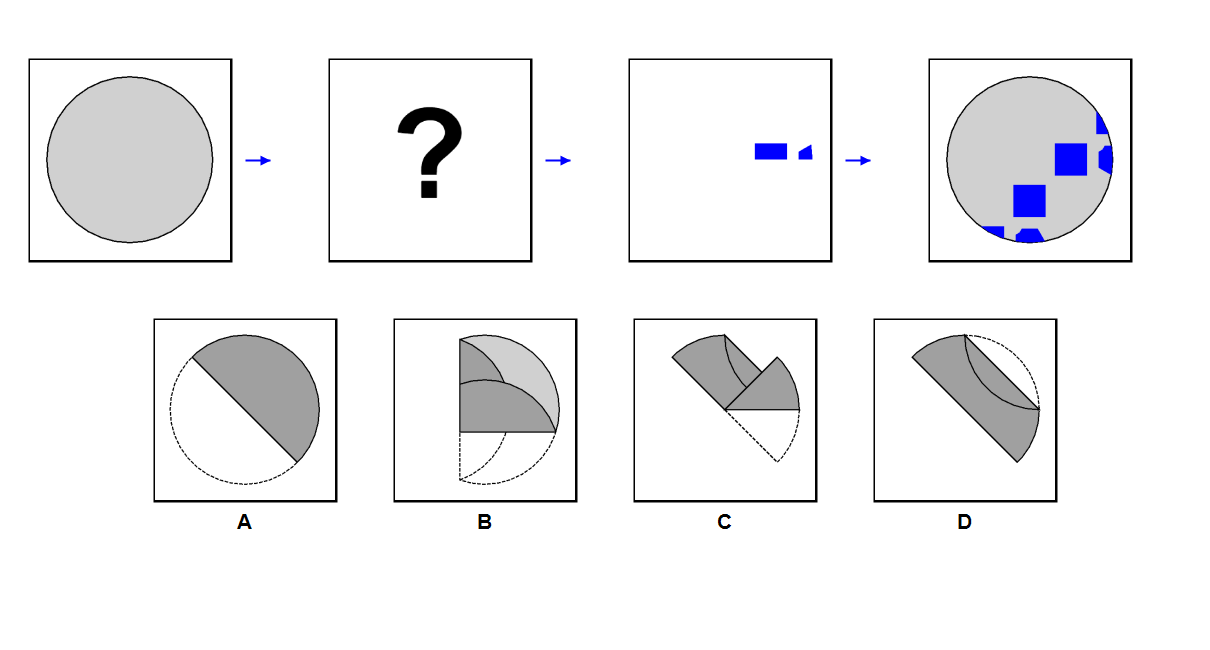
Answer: B